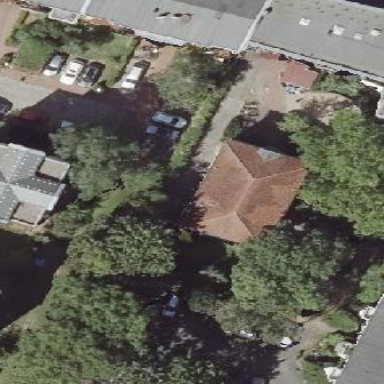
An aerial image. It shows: House with half-hipped roof shape.